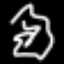
Label: squiggle